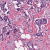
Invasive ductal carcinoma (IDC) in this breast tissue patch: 1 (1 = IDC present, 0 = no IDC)